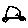
Label: car